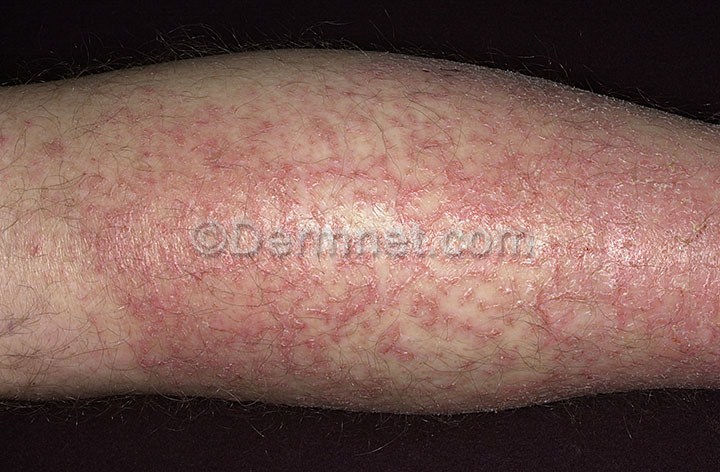
Disease: Eczema Photos